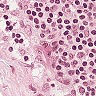
Metastatic tissue present: no